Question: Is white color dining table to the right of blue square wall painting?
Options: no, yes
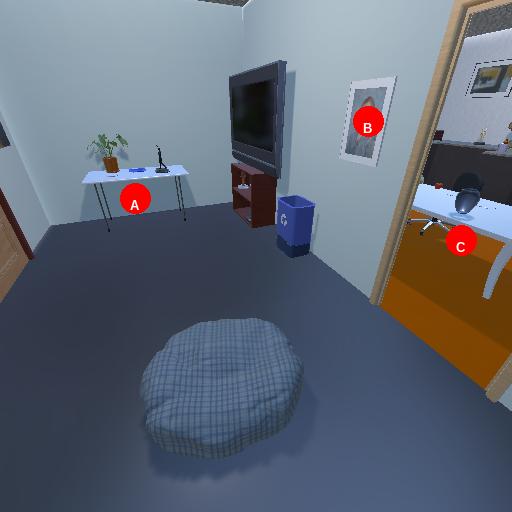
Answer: no